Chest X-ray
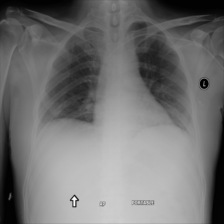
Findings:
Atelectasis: negative
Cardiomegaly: negative
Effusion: negative
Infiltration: negative
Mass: negative
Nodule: negative
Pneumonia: negative
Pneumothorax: negative
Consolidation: negative
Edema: negative
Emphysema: negative
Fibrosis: negative
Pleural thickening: negative
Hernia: negative